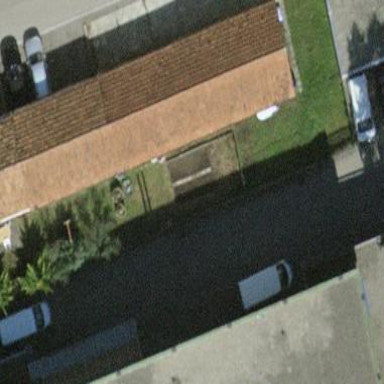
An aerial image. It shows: Garage.